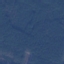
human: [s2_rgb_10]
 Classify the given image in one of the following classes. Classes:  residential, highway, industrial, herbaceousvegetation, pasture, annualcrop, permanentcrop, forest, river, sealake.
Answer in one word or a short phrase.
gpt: Forest